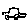
Label: car